Question: When the user is signed out of <URL> it shows the "app" icons blurred behind the modal sign in box. If you resize the browser the icons will move around behind the blur filter. When you sign it, the blur animates away.

I've looked through the source but cannot figure out how this blur effect is achieved. Immediately, I suspected the <URL>.
The only lead I have is that the effect it's likely applied to the '#sc1095' element, the parent of the icons.
### Clarification
Apple's solution is unique for the following reasons:
- - - 'transition'- '<svg>''<svg>'
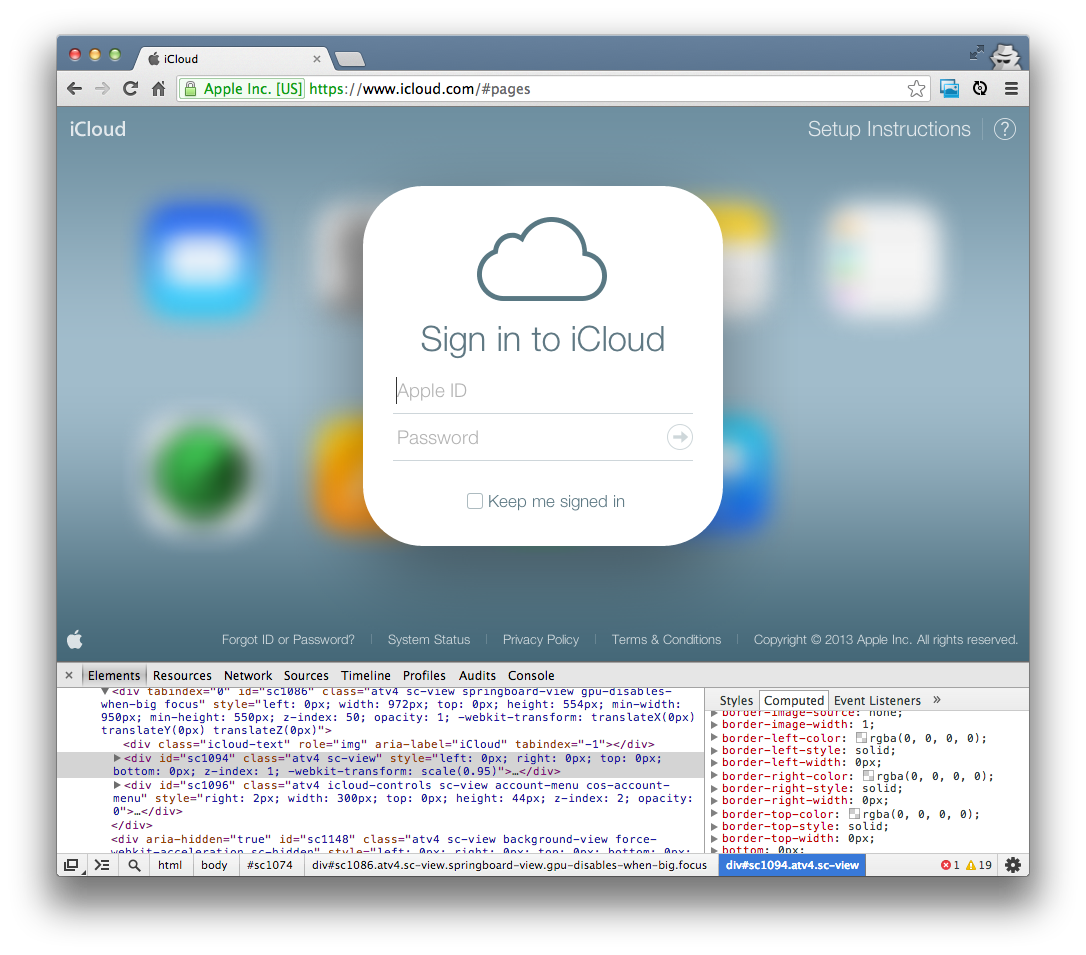
Answer: It uses (for each image) an hidden '<img/>' with the blur, an hidden '<img/>' with the icon, and a visible canvas in which they're drawn.
Look in the (generated, then with FireBug) source for
'''
<a style="left: 140px; width: 142px; top: 129px; height: 142px; z-index: 15; -moz-transform: scale(1)" class="atv4 sc-view springboard-button-view escapes-gpu-disabled" id="sc2301" href="#mail" tabindex="0" role="button" aria-labelledby="sc2301-label">
'''
and you will find inside it (at bottom) the base64 blurred image:
'''
<img class="sb-shadow sb-el" style="height: 204px; width: 204px; left: -31px; top: -17px; opacity: 0; display: none;" src="data:image/png;base64,iVBORw0KGgoAAAANSUhEUgAAADMAAAAzCAYAAAA6oTAqAAABzElEQVR42u3a3Y6DIBCG4f6IUpEF3b3/a10OTD7DaKYMtc5uNXnPNuk+AdIKXCqe627t/FwVtBvittK9ohuNR8kR/D/eSOOAchSPaFJmUfvCzKKGQ0kg9wzRvjGgUqUgOiKAtKnugFqA6AhVQ/SDtiHmUAgyWyBmVAjEKoiC6OjQUckWu1VUCxAZHYIh60QVhq4fHpONykNPGB0Gs7pWHtraXjv8FOsVYuzWVOOmWK8uYAyLyaaYUwZxmGoCjMJ4DF38+jFYNx+IGbQlwVjlGCvFeC2dmAzzpaUT858xQUsnJsNELUkxnXJMV4MZFVSNccowjsGQ9xm1GPnLGV6bQ2pSUMBrMzClewBeCcZL9gCwO4OpFlLfBxYwxZiNQIKh68an4kGQOH++e2bfjJ9q+I0WU9ObEFMq4jcZN8Xw8FMNoJAaF6iflwXEmArz53lmihWfAvQroAhUqnYUgIgrkJ47BSg6n8lGyGcoVPjdgQhiwIiUnc9c2CNAgPolCrDqfIboAWGOAgvPNM0KCjA0CHJzAFCE4c40RSCgZhhwtVkAZoQUwt8DAIrAaJYPf78OAAIBgmpvaCCzQw1ibmh80N0Z/beazvtmf/Em4C+GnVIq6T5d5wAAAABJRU5ErkJggg==">
'''
then the icon image:
'''
<img src="/system/cloudos/1T.111208/en-us/source/resources/images/mail_icon.png" class="sb-icon sb-el" style="height: 142px; width: 142px; display: none;">
'''

and finally the canvas:
'''
<canvas height="54" width="54" style="height: 216px; position: absolute; top: -37px; left: -37px; width: 216px;" aria-hidden="true"></canvas>
'''
Change 'display: none;' to 'display: block;' on the images to show them.
You may wanna take a tour on <URL>